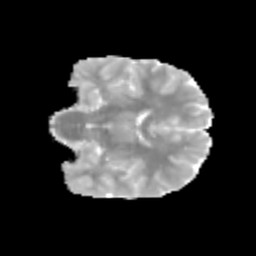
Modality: MD
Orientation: coronal
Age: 12
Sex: male
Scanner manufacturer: siemens
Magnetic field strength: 3 T
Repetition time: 3.8 s
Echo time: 0.07 s